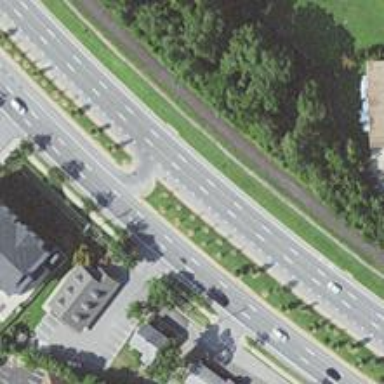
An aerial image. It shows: Trunk link highway.